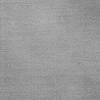
Atmospheric dust classification: dusty